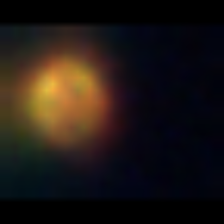
Taxon: NanoPlankton
Group: Other